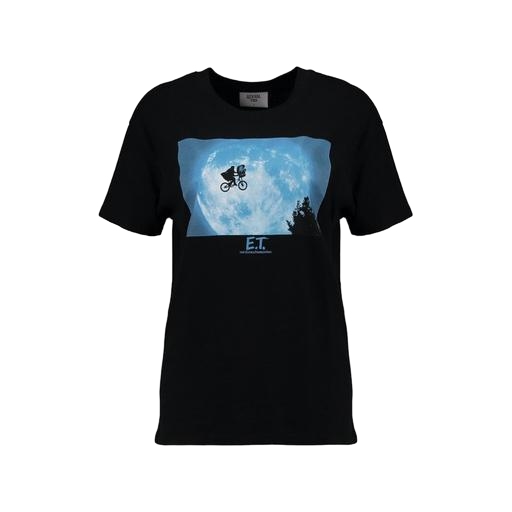
mid t-shirt, fly-by tee, graphic tee shirt, white background